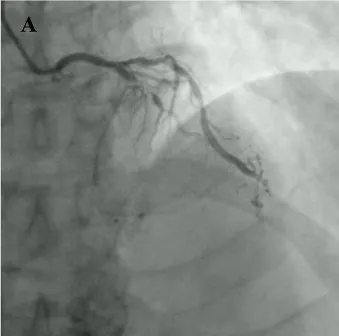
Baseline coronary angiography at first admission showed a subtotal occlusion of the left anterior descending artery with thrombolysis in myocardial infarction 0-1 flow.
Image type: radiology (x_ray)